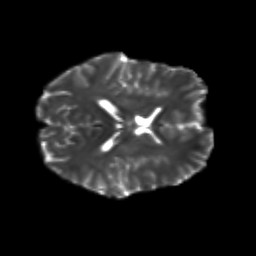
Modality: T2w
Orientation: axial
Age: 23
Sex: male
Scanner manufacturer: siemens
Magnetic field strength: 3 T
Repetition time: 3.5 s
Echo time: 0.113 s